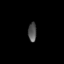
Tissue: prostate
Cell type: Fibroblasts
Senescence score: 0.7468
Nuclear area (px): 156
Mean DAPI intensity: 83.686